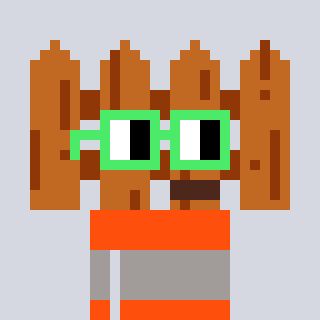
a pixel art character with square light green glasses, a fence-shaped head and a orange-colored body on a cool background